Interaction volume radius: 10 \u00c5
Interaction volume height: 10 \u00c5
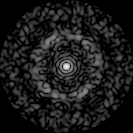
Disorder parameter: 0.8118